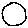
Label: circle